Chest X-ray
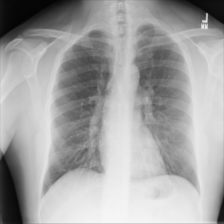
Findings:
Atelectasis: negative
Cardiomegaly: negative
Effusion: negative
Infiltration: negative
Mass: negative
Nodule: negative
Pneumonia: negative
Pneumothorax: negative
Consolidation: negative
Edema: negative
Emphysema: negative
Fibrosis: negative
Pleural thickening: negative
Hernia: negative